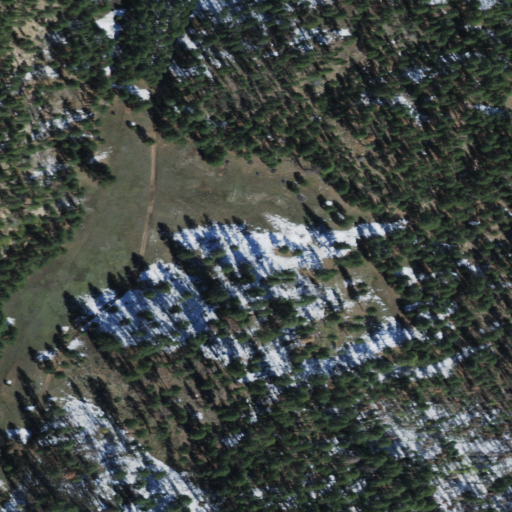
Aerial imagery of valley in Arizona named Lost Canyon containing grassland, evergreen forest, and shrub